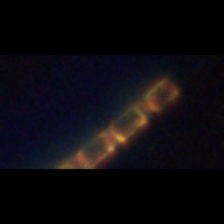
Taxon: Skeletonema
Group: Diatoms